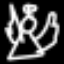
Label: angel